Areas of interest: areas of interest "Car Dealership"
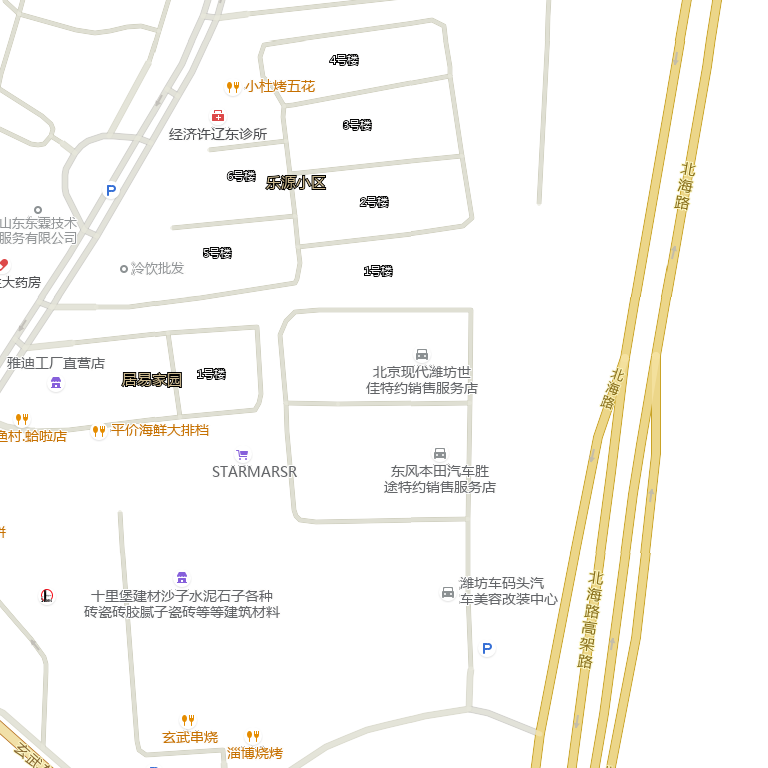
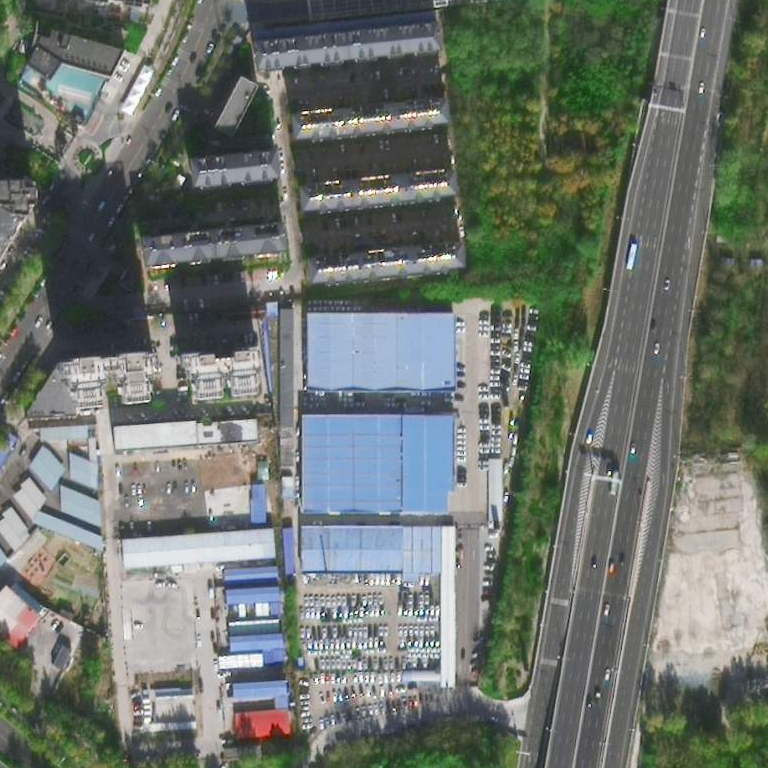